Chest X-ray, PA view. Patient: 47 years old, sex F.
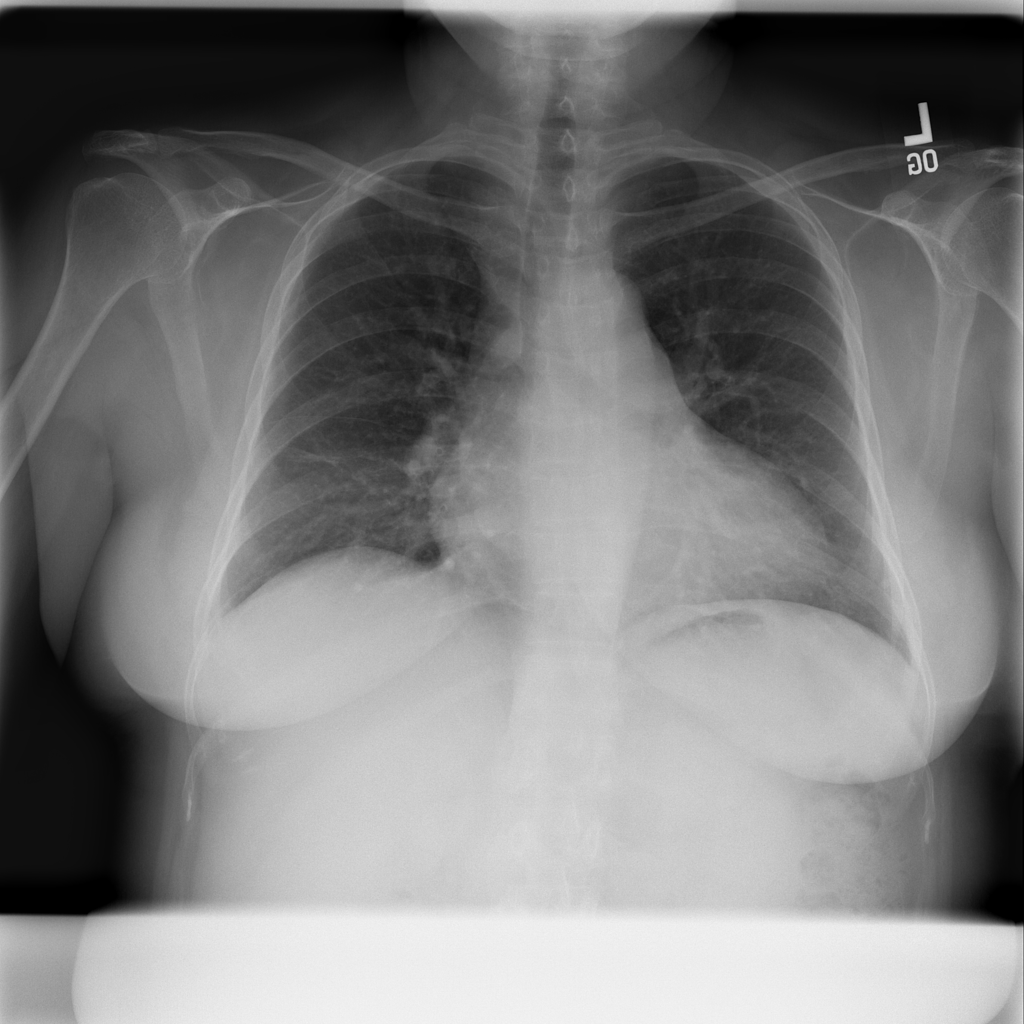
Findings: Atelectasis